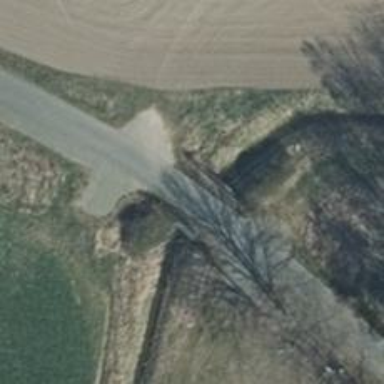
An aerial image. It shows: Tertiary road with asphalt surface.